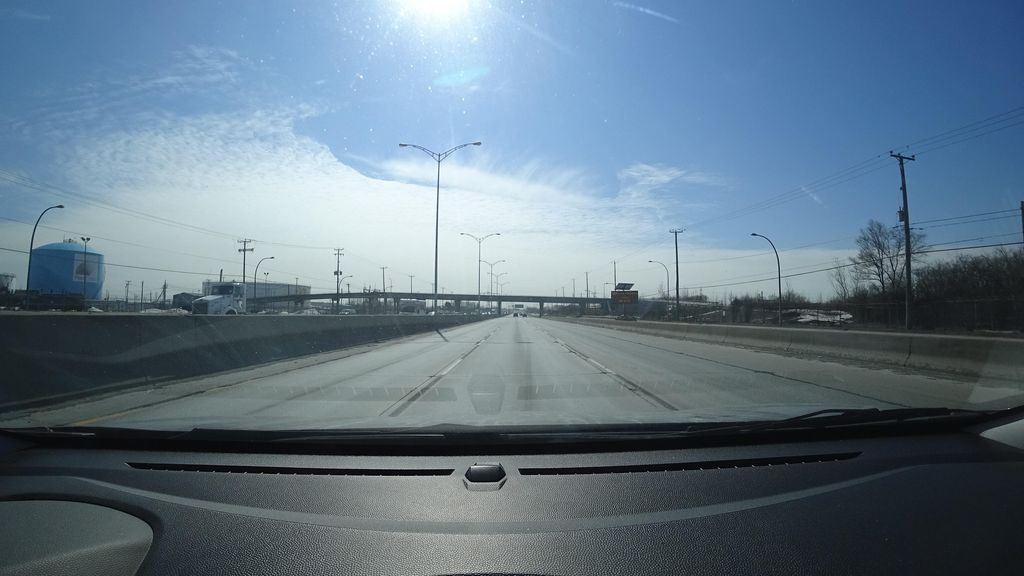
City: montreal